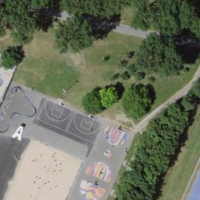
EUNIS habitat code: 53
Species observed at this site:
Populus nigra